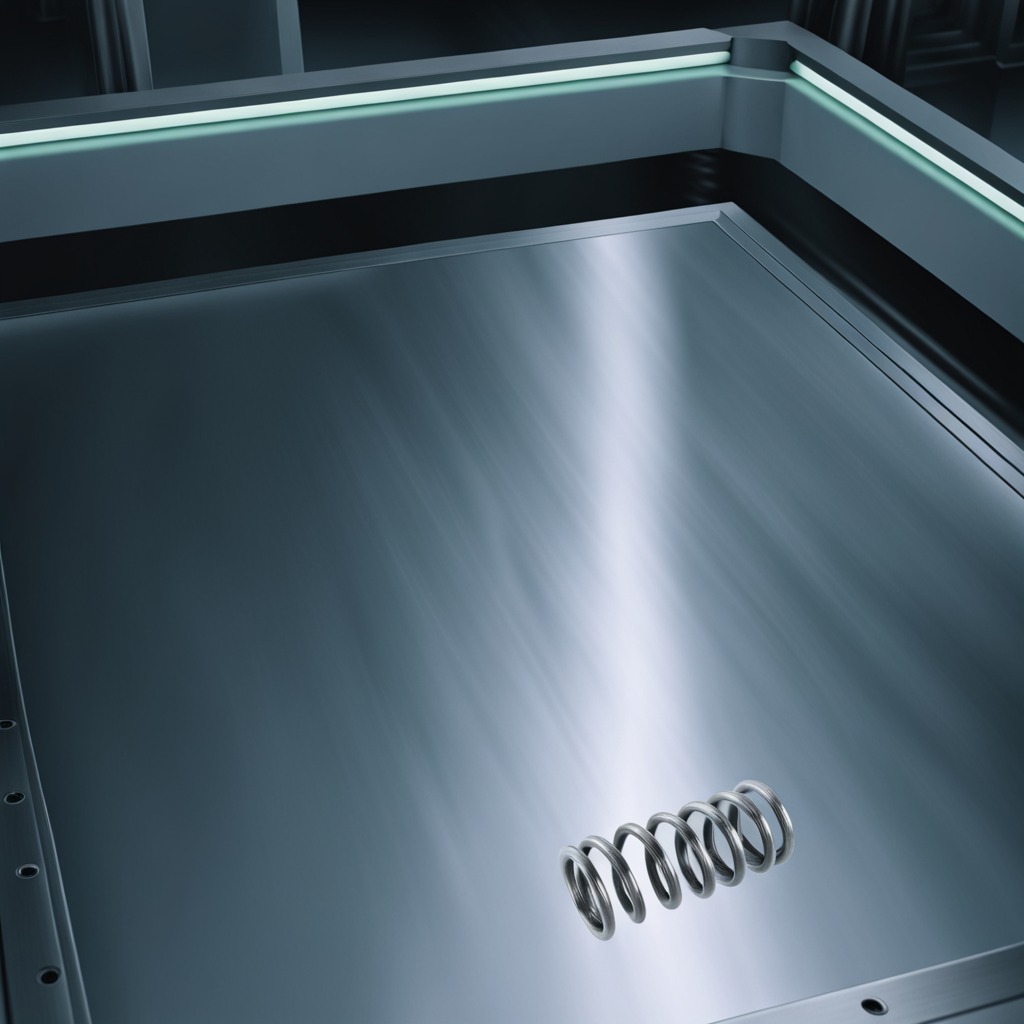
A coiled metal spring lies on a metal table in a machine shop under fluorescent lights.